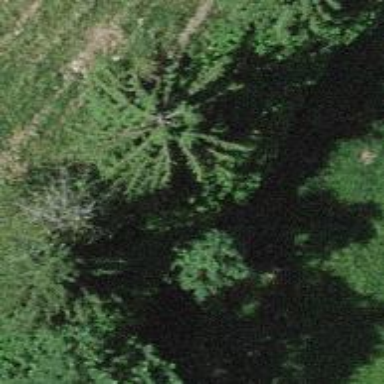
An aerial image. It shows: Evergreen tree with needle-leaved leaves.